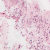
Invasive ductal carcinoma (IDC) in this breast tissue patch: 0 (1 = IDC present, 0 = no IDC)